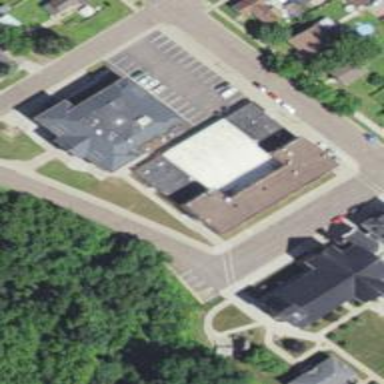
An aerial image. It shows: School.